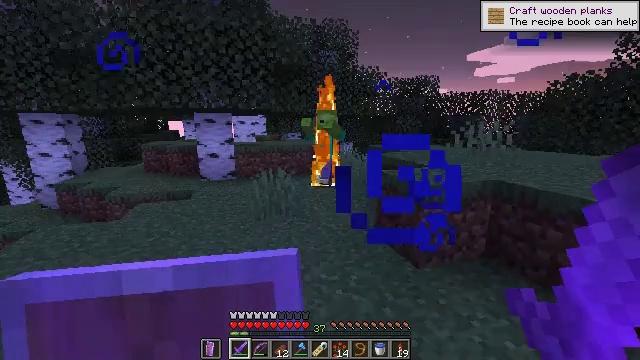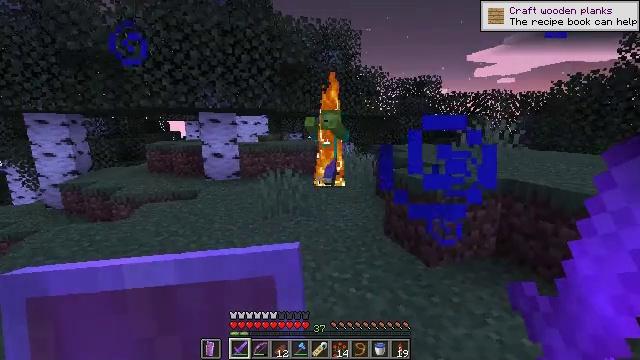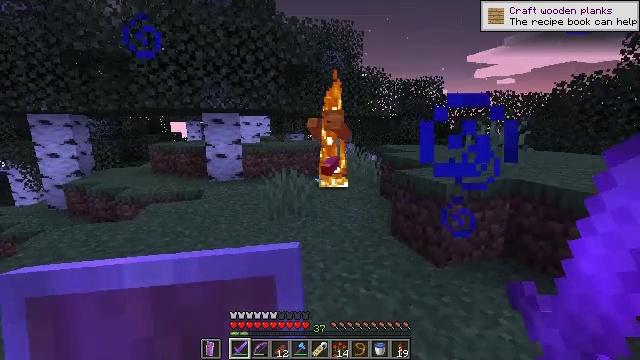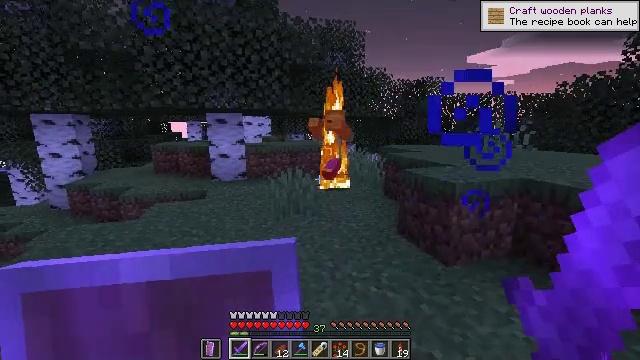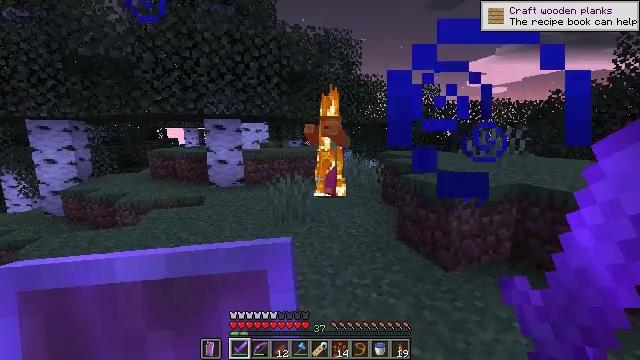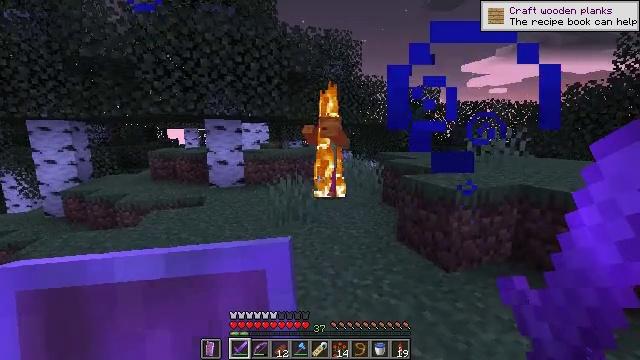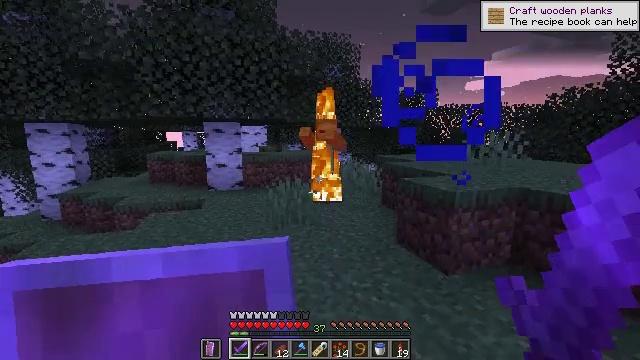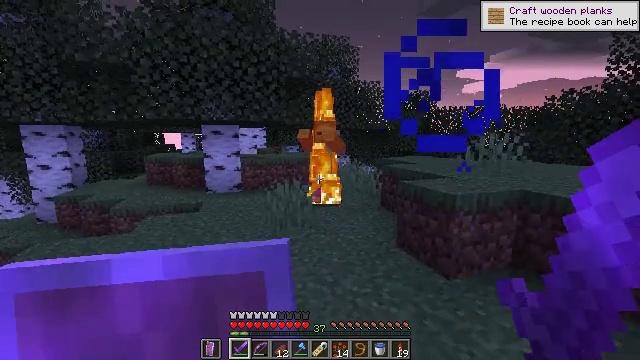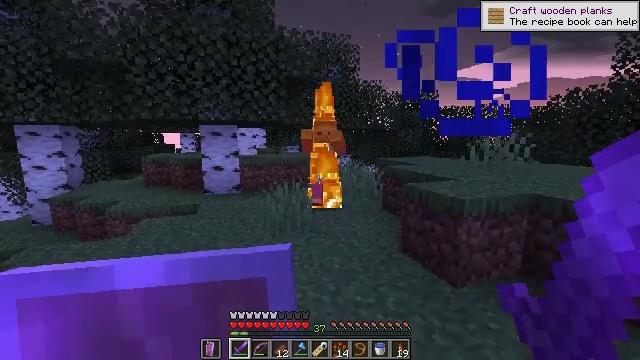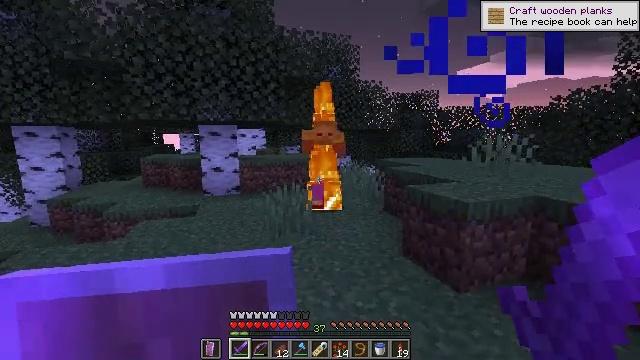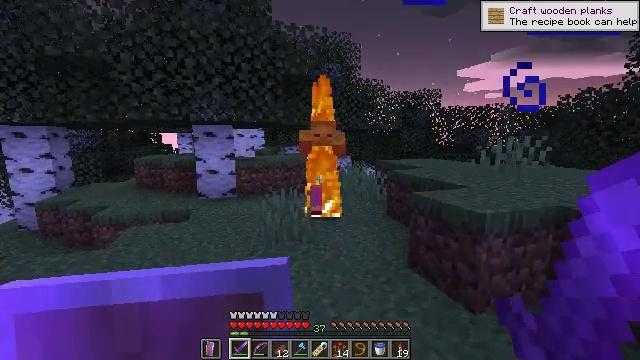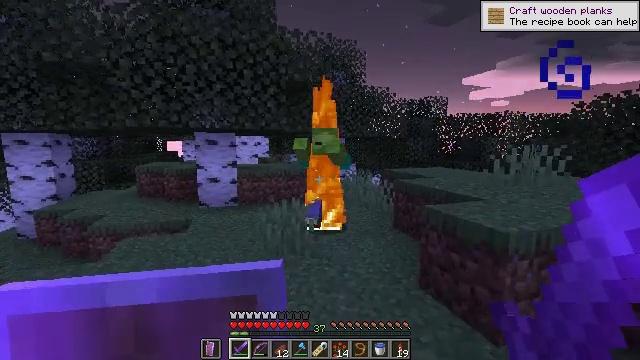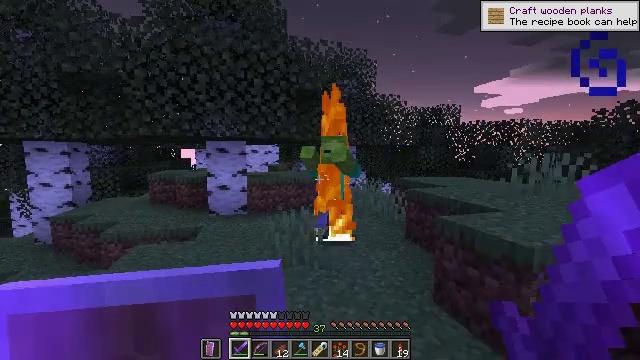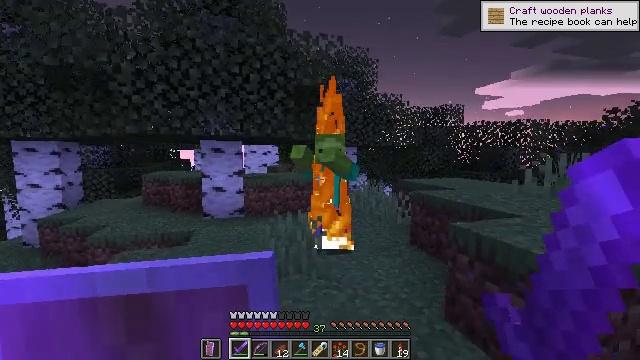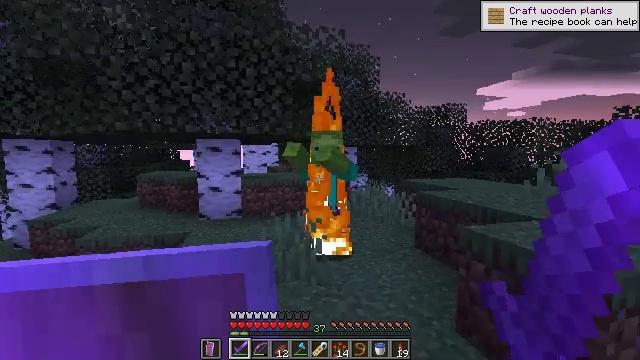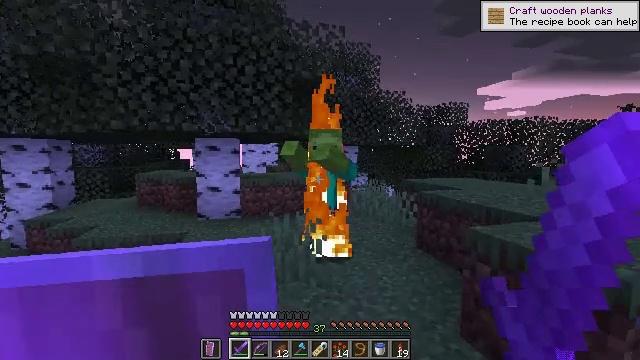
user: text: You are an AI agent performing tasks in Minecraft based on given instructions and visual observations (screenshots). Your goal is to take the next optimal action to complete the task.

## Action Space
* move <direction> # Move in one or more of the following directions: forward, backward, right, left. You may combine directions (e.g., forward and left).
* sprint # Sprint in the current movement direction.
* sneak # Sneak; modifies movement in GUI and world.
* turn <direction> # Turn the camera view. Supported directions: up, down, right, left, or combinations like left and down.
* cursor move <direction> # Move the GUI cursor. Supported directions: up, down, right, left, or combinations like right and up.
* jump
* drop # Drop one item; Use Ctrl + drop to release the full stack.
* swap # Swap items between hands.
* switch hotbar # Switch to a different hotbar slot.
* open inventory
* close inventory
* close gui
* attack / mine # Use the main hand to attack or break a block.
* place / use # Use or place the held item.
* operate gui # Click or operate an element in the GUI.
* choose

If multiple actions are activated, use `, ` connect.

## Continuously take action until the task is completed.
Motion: motion action
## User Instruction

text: Kill a zombie.
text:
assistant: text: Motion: move left
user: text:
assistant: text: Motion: no_op
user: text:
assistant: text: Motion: no_op
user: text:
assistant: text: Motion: turn up
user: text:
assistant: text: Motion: no_op
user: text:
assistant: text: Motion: no_op
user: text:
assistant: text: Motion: move forward
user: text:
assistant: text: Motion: move forward
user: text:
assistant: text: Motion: move forward
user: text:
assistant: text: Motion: move forward
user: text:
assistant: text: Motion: move forward, turn left and up
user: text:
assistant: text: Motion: move forward, turn left and up
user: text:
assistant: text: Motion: move forward
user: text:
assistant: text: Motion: move forward
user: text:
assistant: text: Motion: move forward
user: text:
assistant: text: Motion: move forward
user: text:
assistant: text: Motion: move forward
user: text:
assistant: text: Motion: move forward
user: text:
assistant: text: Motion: move forward
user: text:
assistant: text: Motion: move forward
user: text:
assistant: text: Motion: turn left
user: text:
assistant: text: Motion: turn left
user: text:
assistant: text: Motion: move back, turn left and down, attack / mine
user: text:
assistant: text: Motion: move back, turn left, attack / mine
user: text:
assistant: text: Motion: move back, turn left, attack / mine
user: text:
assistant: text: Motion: move back, turn down, attack / mine
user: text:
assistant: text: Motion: move back, turn down, attack / mine
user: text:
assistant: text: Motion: no_op